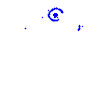
Particle: electron